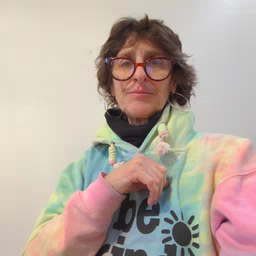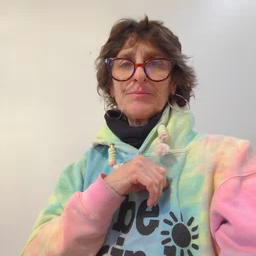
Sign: shhh